Question: I have created a random forest prediction model in R using the randomForest function:
'''
model = randomForest(classification ~., data=train, ntree=100, proximity=T)
'''
Next I plotted the model in order to see the overall error of the model:
'''
plot(model, log="y")
'''
This gives me the following plot:

My question is how do I put a legend on this so that I can see which color corresponds to each value in the factor used for the classification? The factor variable is 'data$classification'. I can't figure out the legend() call to do this.
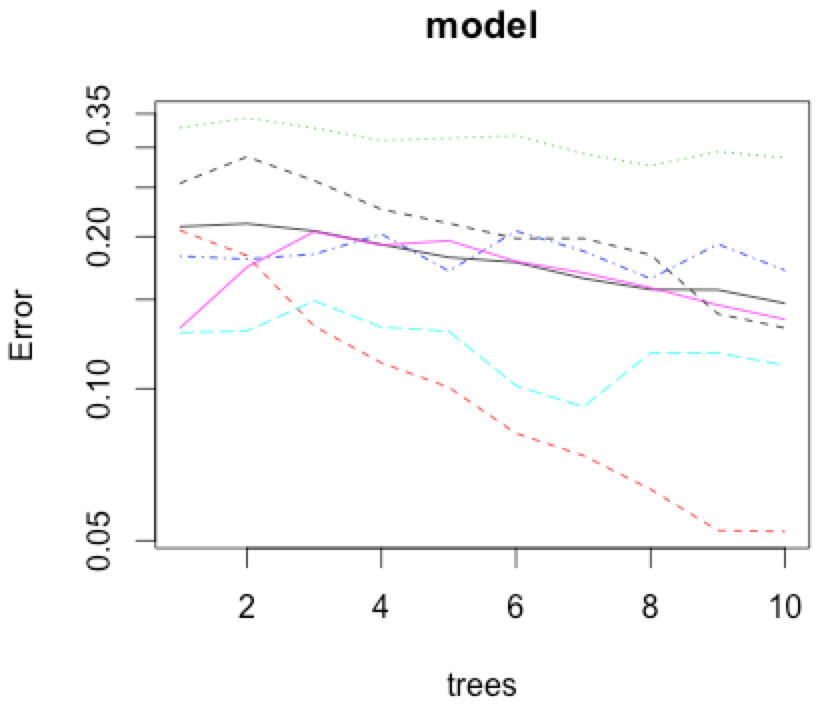
Answer: The plot S3 method plot use 'matplot' to plot random forest model. You should add legend manually. This should be a good start:
'''
library(randomForest)
model = randomForest(Species ~., data=iris, ntree=100, proximity=T)
layout(matrix(c(1,2),nrow=1),
width=c(4,1))
par(mar=c(5,4,4,0)) #No margin on the right side
plot(model, log="y")
par(mar=c(5,0,4,2)) #No margin on the left side
plot(c(0,1),type="n", axes=F, xlab="", ylab="")
legend("top", colnames(model$err.rate),col=1:4,cex=0.8,fill=1:4)
'''